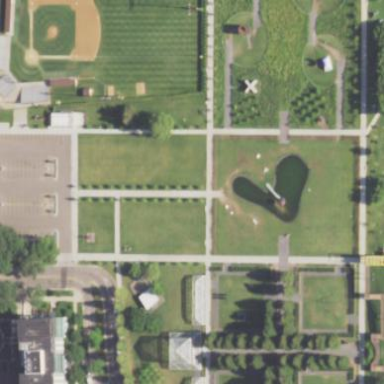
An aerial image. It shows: Public garden.